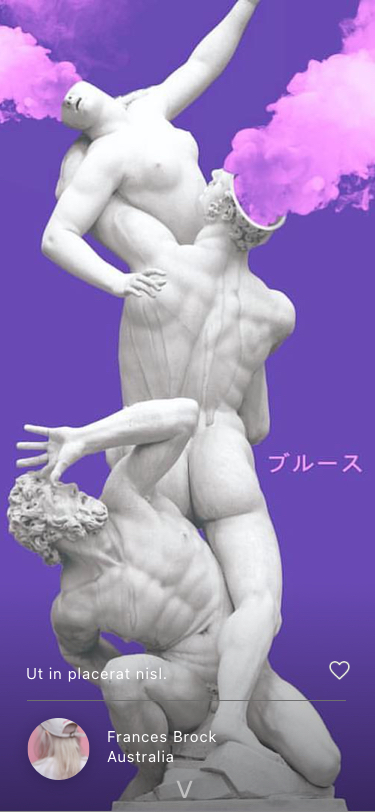
Text in this UI design:
…
<
<
Australia

Frances Brock
Ut in placerat nisl.